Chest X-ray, AP view. Patient: 39 years old, sex M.
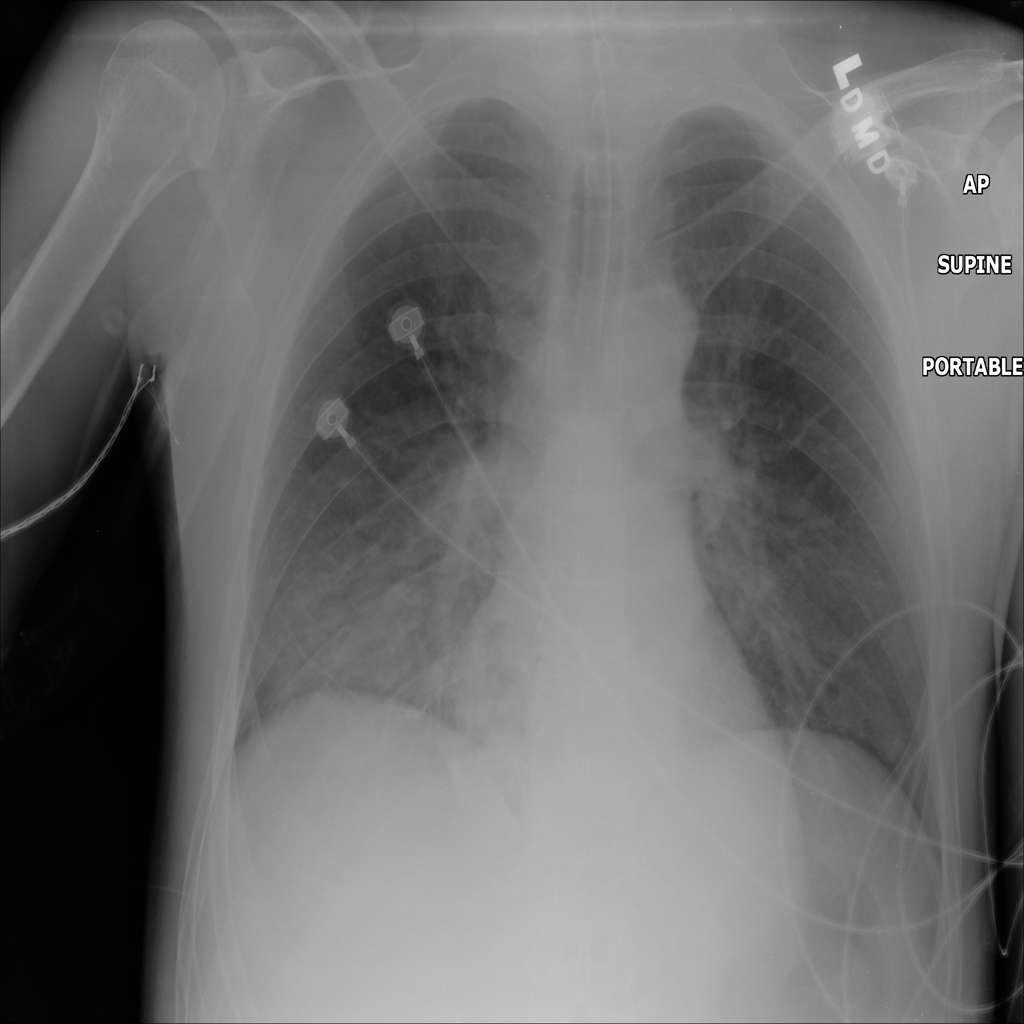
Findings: No Finding